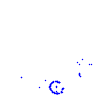
Particle: kaon